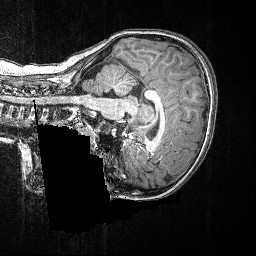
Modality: T1w
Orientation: sagittal
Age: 80
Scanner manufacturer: siemens
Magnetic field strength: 3 T
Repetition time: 2.5 s
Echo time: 0.00347 s